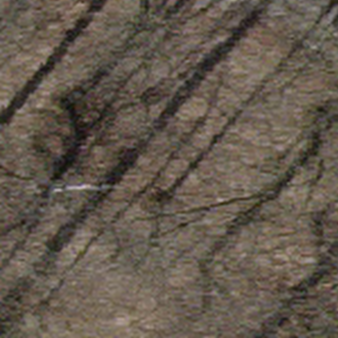
Label: other